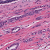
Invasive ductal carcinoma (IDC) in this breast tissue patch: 1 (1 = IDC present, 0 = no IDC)